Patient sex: M
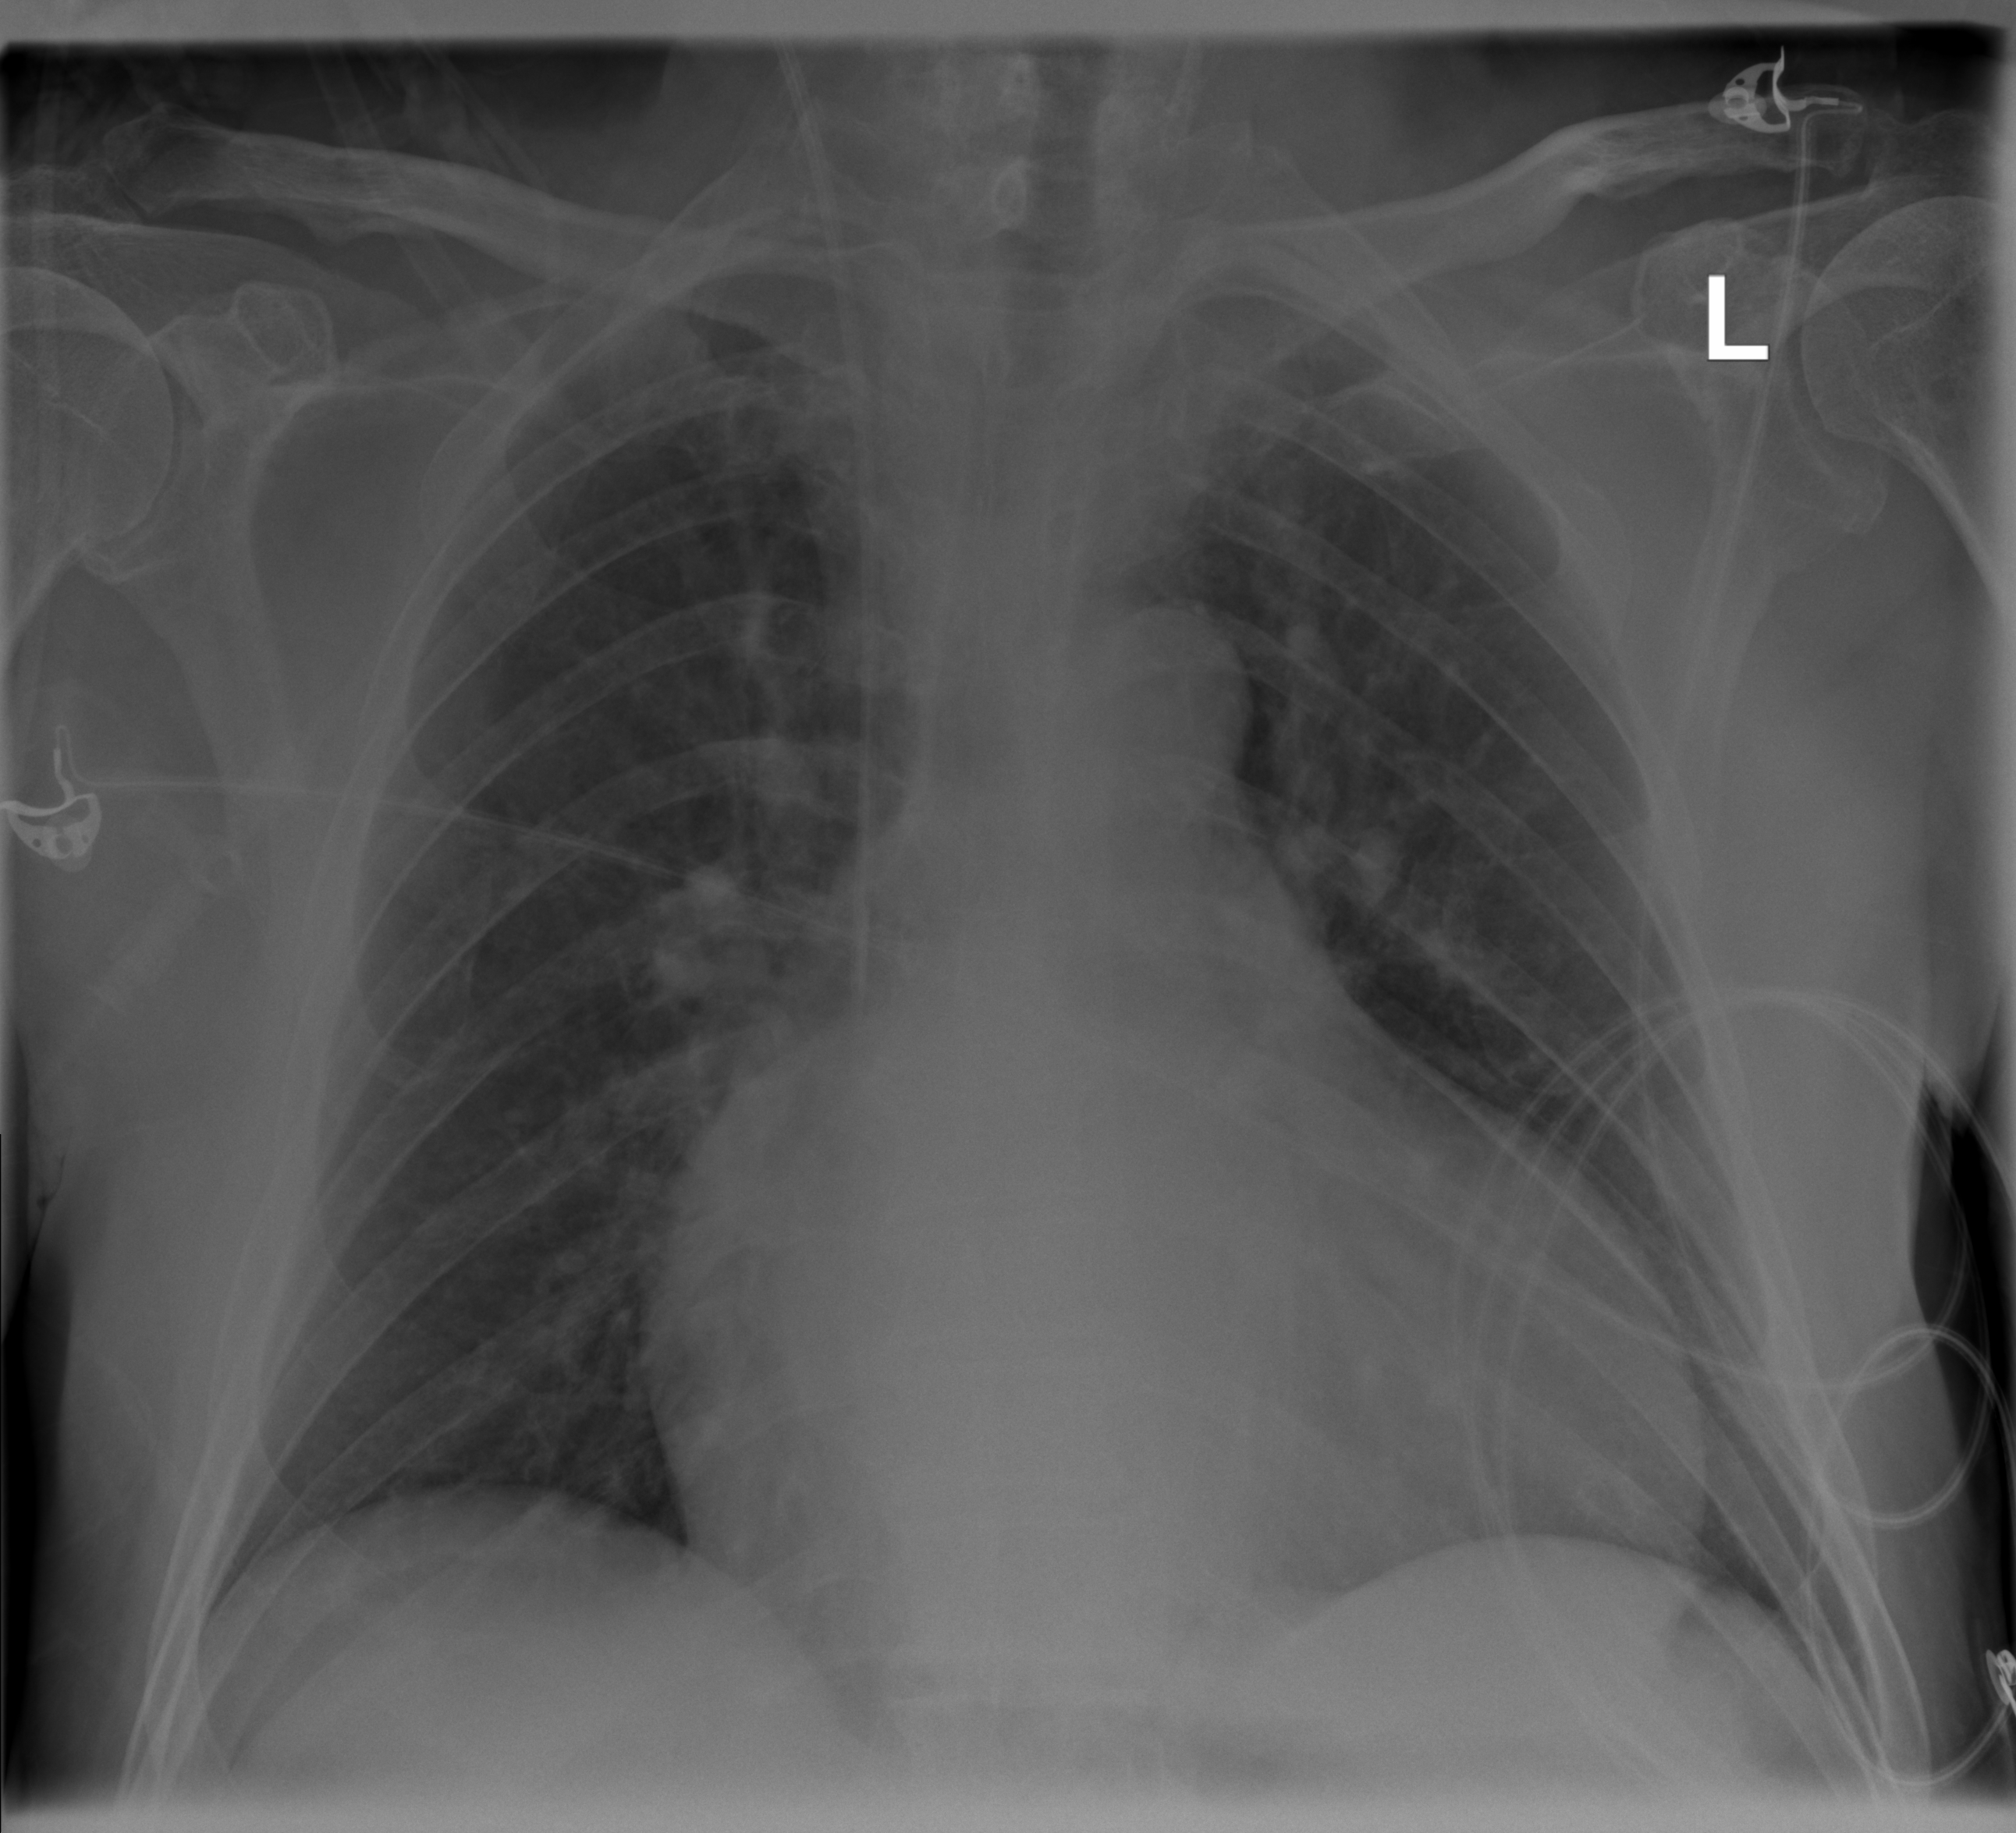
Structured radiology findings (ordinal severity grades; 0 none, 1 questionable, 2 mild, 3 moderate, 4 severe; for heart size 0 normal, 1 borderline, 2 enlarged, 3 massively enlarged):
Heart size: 2
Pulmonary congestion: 1
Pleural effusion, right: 0
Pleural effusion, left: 0
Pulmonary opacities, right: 0
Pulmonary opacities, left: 0
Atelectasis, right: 0
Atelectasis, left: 0